Question: I am having fun creating my own wallpaper changer program. I know there are plenty on the internet, but i am simply trying to learn new stuff. So, till now, every time i was creating any simple program, i didn't care about RAM/Memory cuz i was mostly creating programs for school, and it was like one time use program, and then i was forgetting about it.
But now i am trying to create application i would like to use, something mine. I noticed my program takes around ~4000k in "alt + ctrl + del" window, and it takes sometimes up to 200,000k when it changes wallpaper, and sometimes goes down, and sometimes stays that high till it changes it to another one.

So here comes the question, what are tips to make my app use least possible ram while running (tray icon, and main windows is hidden using 'if (FormWindowState.Minimized == WindowState) Hide();')
Is variable inside a function taking any memory? Example
'''
int function(int a){
int b = 0;
int c = a+b;
return c;
}
'''
Or are these variables released after function returns some value?
I could use some tips, guides, and/or links to articles where i could get some info about that. Newbie friendly tho.
EDIT:
Okay, i have read some, started to dispose bitmaps, got rid of one of my global variables i was using.. and its on steady 4000-7000k now. Raising a little when changing wallpaper, but then lowering back to that. So i guess thats kind of success for me. One more thing left. I downloaded kinda big/large/with many options program, that changes wallpapers, and it got a loot more options than mine, and still it takes around 1000-2000k, so ima read now what can take so "much" ram in mine. Right when i run my program its about 4100, so i guess i still can do something to optimize that. Thanks everyone for answers tho! :)
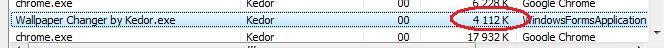
Answer: Memory from your program's perspective is divided in two blocks if you will. The Stack and the Heap.
The Stack represents the current frame of execution (for instance the currently executing function), and it is used to pass function parameters, return values and is where local variables are generally stored. That memory is purged when the the current frame of execution ends (for example your function exiting).
The Heap represents a memory pool where objects can be created and stored for longer periods of time. Generally, anything created using the "new" operator will go on the Heap, with the references existing on the Stack (for local context). If references to the allocated object stop being used, that memory remains taken until the Garbage Collector runs at some unspecified time in the future and frees the memory. When the GC runs can not be guaranteed - it might be when your program is running out of memory, or at scheduled intervals etc.
I think in the memory behaviour you are observing, spikes are due to opening up and loading resources, troughs are after the GC runs. Another way to observe this is to look at a program's memory footprint when there is UI showing on the screen, and when the program is minimized. When minimized the memory footprint will shrink, because all the graphical elements are no longer necessary. When you maximize the UI and redraw it, memory usage peaks.
You can look at the following articles for a better understanding of Stack and Heap:
<URL>
<URL>
You might also want to look into Garbage Collection:
<URL>
... and <URL>